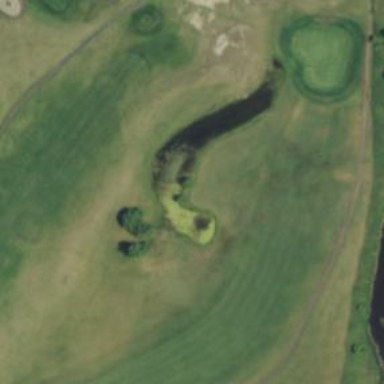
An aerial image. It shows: Scenic view of water hazard on golf course. The natural water feature adds beauty to the landscape.